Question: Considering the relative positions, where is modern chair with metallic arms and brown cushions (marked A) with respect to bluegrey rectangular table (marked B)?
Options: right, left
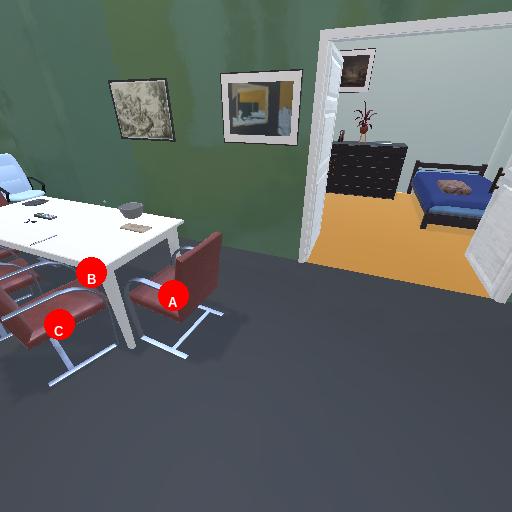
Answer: right